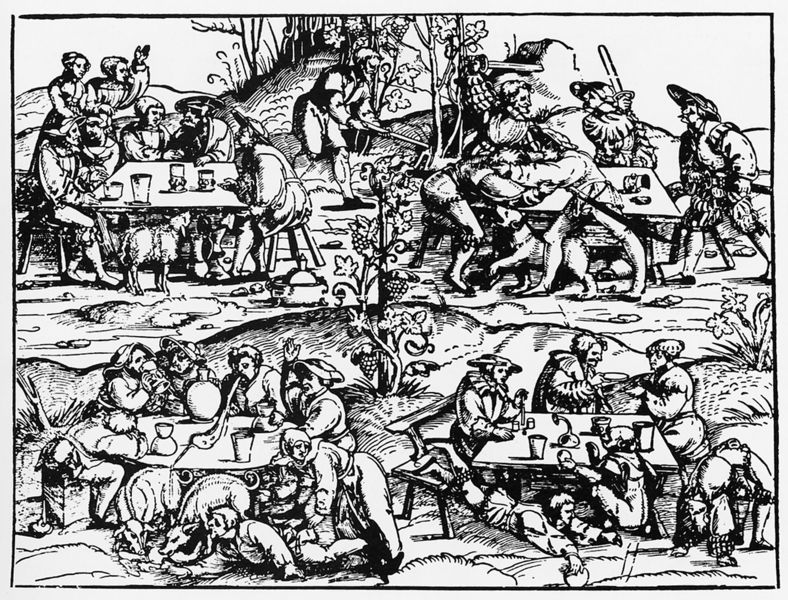
Titel: Illustration zu: Hans Sachs, “Die vier wunderberlichen eygenschafft unnd würkung des weins”
Künstler: Erhard Schön
Schlagwörter: körper, frauen, landschaft, menschen, blume, blumen, männer, tisch, tische, zeichnung, hund, hunde, tiere, wiese, fest, gesellschaft, betrunken, feier, gelage, kneipe, trinken, hügel, renaissance, bauern, genre, garten, krug, trauben, holzschnitt, papier, fläche, schweine, bank, hocker, schemel, querformat, essen, wein, runde, pfeife, becher, druck, schwarz-weiß, stich, schwert, soldat, bänke, weintrauben, trunkenheit, rebe, weinstock, schafe, schaafe, weinranke, weinreben, weinstöcke, biergarten, narzissen, raufen, besäufnis, 1510, weinfest, besaüfnis